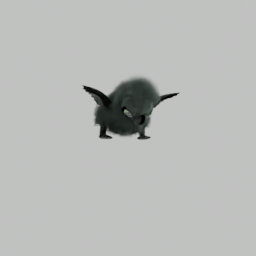
Label: animals